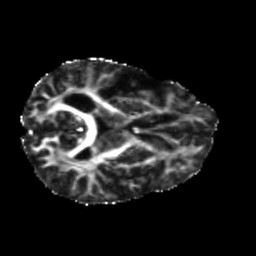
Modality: FA
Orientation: axial
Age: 46
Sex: male
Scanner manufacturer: siemens
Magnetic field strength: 3 T
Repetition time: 5.47 s
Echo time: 0.0854 s